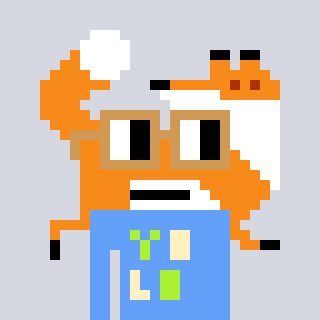
a pixel art character with square brown glasses, a fox-shaped head and a blue-colored body on a cool background